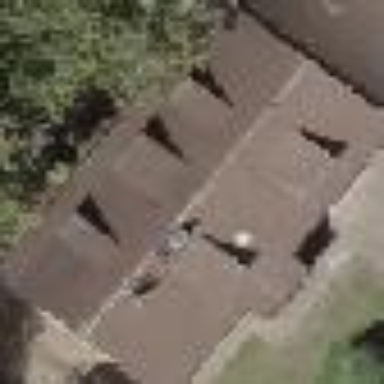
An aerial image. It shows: Detached building with gabled roof.